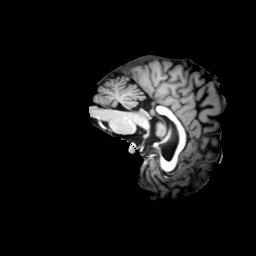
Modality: T1w
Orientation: sagittal
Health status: ill
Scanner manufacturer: siemens
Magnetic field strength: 3 T
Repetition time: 2 s
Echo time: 0.00303 s